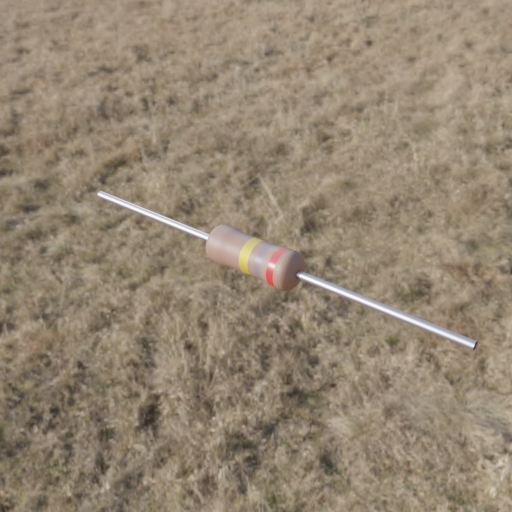
Resistor colour bands (in order): gold, gray, red